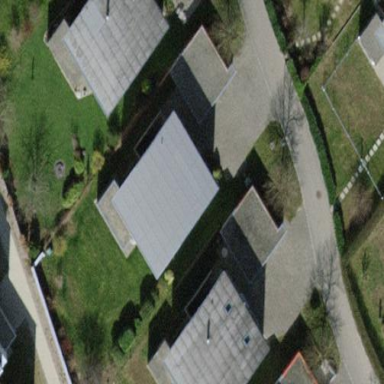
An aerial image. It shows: Detached building.